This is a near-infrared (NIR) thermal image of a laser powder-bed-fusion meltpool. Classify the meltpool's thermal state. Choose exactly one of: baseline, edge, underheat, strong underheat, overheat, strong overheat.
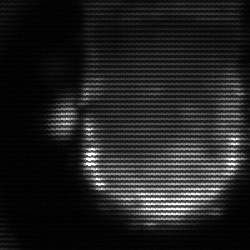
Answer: baseline